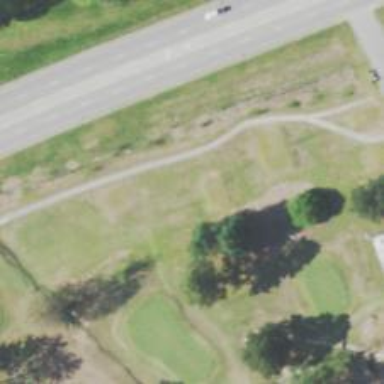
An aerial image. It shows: Pathway for golfing.